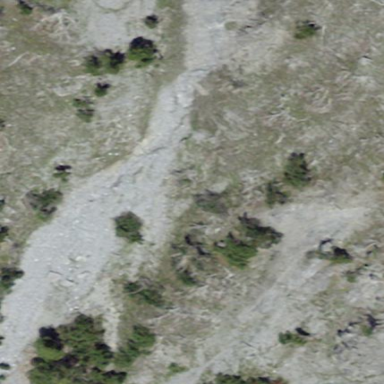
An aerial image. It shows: Natural scree.